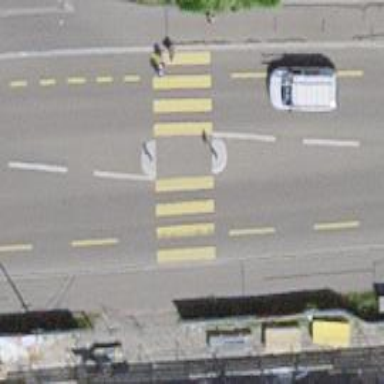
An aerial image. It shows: Marked zebra crossing with island.